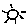
Label: sun